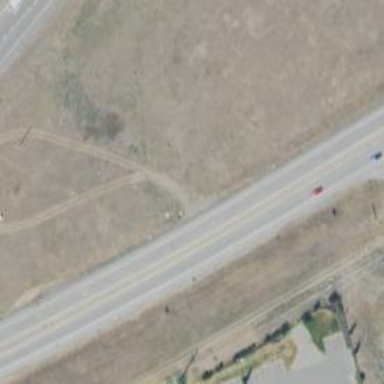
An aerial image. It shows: Abandoned road.